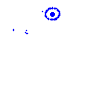
Particle: proton